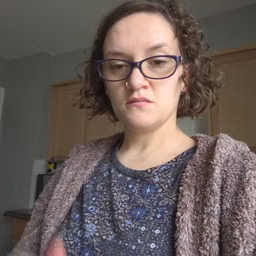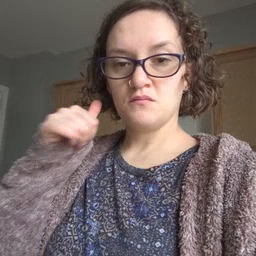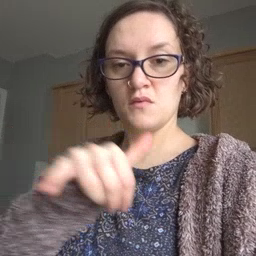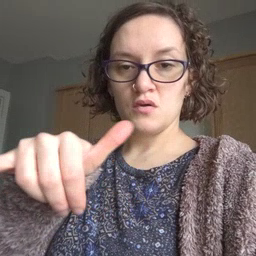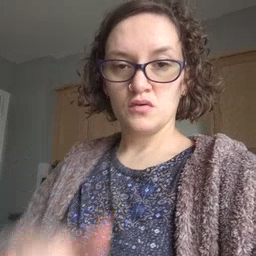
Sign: backyard